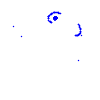
Particle: electron